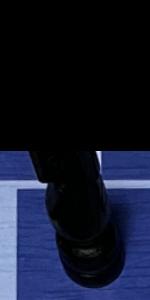
Label: Knight_Black